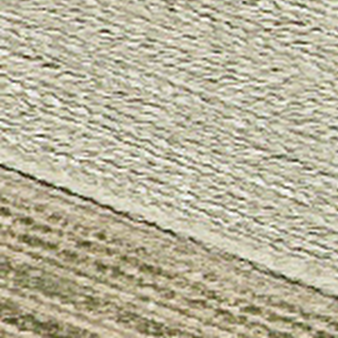
Label: other